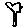
Label: tree